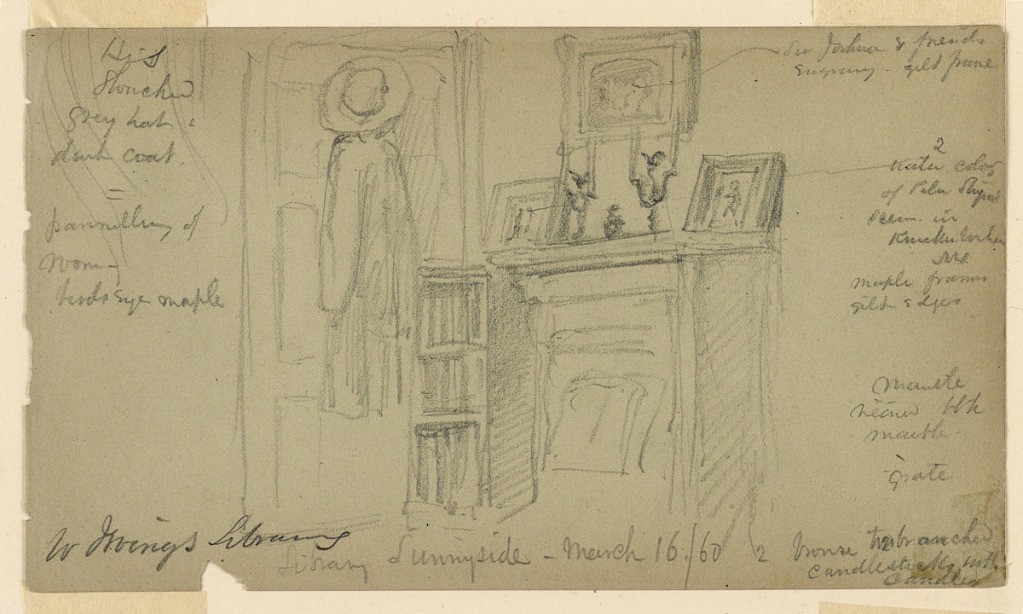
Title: Washington Irving's Library at Sunnyside
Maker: Daniel Huntington, American, 1816–1906
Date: March 16, 1860
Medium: Graphite on grey-beige paper
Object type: Drawing
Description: Sketch of an interior with fireplace at right and door at left. Notes in margins on either side.